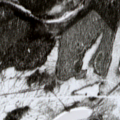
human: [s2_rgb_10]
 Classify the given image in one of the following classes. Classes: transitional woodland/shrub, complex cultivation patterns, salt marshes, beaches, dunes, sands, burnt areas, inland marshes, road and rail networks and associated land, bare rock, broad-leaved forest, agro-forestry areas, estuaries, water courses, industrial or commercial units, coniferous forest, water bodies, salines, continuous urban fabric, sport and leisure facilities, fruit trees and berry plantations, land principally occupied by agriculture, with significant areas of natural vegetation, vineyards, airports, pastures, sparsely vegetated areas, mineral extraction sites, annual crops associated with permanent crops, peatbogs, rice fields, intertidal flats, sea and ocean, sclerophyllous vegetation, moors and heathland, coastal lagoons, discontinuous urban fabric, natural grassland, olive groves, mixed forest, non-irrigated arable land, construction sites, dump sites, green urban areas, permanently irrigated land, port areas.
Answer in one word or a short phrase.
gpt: coniferous forest, transitional woodland/shrub, peatbogs